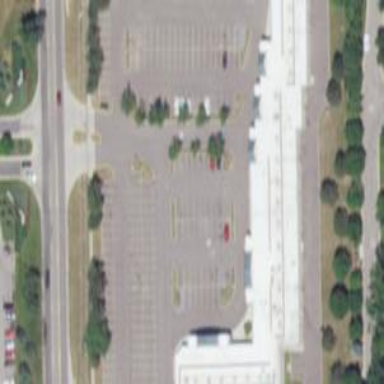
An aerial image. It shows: Retail building.